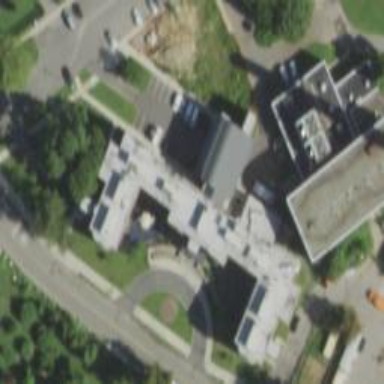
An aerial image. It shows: Healthcare facility identified as hospital.